Question: This is my first WPF project and I'm attempting to create an application for my engineers. They will be using a Tablet PC with Windows 8. They execute the application and inspect a machine to verify if it has some issues.
I made this application using winforms but I couldn't get the keyboard input to pop up and let me type in stuff. So I switched to WPF (since I will need to provide a signature capture as well). This is what I was looking for when tapping on the textbox (in red):

I started by creating a textbox just to see if the keyboard layout would pop up. The only way I could pop up the input panel is by using the following code:
'''
Private Sub TextBox1_TouchDown(sender As Object, e As System.Windows.Input.TouchEventArgs) Handles TextBox1.TouchDown
Process.Start("TabTip.exe")
End Sub
'''
There has to be an easier way ... I must be missing something completely. Is there another control I can use to make the keyboard input pop up automatically? Without having to provide code?
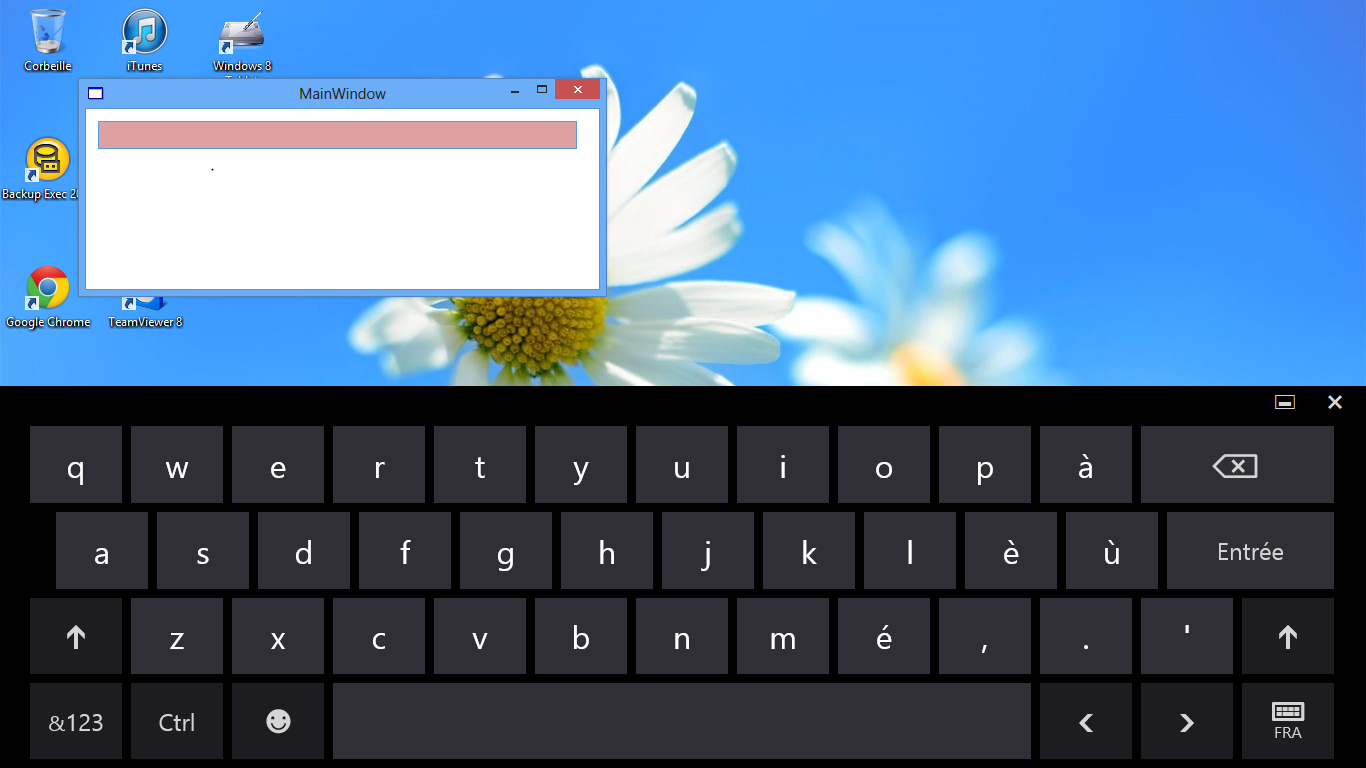
Answer: Maybe you should use a Custom WPF Control that mimics a keyboard like, <URL> because working from a managed enviroment like .Net to the nativw Windows API is a bit difficult.
Also have you tried a Windows 8 Metro application I think in there is trasparent to the programmer the use of keyboard.